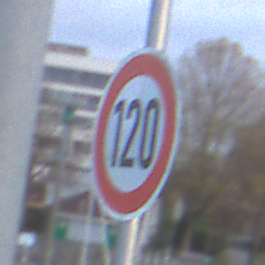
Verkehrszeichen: Geschwindigkeit120
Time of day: SunriseSunset
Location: Outdoor (Suburban)
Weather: PartlyCloudy
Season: NotSpecified
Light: Natural